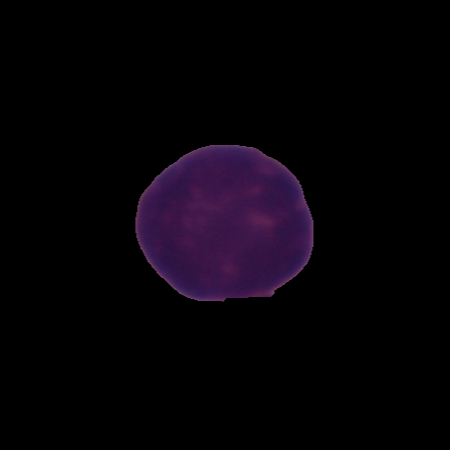
Label: healthy